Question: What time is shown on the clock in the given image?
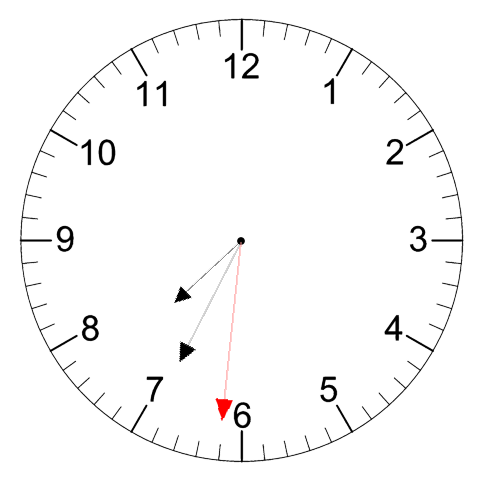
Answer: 07:34:31